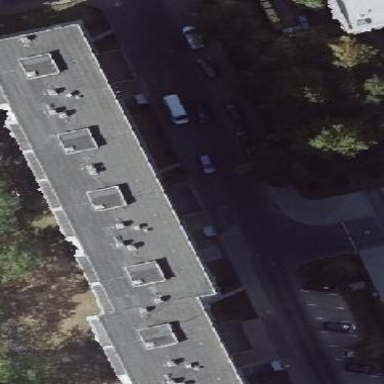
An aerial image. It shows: Residential building with saltbox roof shape.